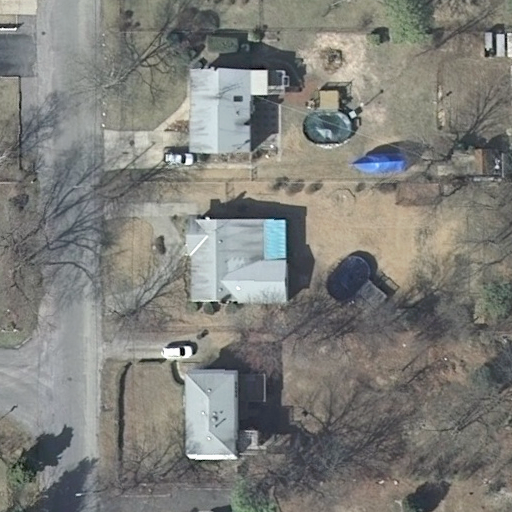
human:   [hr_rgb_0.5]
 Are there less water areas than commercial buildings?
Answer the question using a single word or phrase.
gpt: no

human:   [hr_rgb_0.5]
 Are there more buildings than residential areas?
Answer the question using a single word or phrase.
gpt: yes

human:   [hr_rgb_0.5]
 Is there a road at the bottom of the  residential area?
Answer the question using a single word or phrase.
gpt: no

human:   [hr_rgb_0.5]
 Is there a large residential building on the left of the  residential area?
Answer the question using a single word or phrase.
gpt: no

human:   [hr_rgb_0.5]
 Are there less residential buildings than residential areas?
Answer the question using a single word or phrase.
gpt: no

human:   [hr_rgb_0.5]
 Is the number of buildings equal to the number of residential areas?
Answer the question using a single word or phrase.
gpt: no

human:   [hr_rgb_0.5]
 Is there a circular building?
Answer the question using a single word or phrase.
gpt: no

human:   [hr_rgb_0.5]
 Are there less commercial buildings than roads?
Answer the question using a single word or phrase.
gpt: yes

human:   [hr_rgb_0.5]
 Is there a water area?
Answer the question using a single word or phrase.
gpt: no

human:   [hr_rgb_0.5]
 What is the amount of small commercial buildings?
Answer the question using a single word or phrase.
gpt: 0

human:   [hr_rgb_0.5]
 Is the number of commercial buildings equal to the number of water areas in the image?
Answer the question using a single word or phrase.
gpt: yes

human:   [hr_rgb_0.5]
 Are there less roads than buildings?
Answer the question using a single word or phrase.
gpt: yes

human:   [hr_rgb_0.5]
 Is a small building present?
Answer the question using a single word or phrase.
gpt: yes

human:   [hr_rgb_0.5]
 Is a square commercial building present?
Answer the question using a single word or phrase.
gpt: no

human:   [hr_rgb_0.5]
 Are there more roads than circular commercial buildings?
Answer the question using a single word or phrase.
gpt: yes

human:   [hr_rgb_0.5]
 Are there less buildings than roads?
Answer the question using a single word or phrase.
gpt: no

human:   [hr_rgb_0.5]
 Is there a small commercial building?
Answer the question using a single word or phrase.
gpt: no

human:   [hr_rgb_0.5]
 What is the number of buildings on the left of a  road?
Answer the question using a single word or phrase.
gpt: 0

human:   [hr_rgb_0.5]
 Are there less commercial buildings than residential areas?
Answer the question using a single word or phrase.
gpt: yes

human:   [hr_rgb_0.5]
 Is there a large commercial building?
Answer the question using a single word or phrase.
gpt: no

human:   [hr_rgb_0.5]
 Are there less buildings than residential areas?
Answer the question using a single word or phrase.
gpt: no

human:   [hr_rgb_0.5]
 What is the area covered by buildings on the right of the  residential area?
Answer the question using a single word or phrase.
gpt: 792m2

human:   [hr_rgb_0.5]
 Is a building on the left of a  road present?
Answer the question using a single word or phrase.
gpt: no

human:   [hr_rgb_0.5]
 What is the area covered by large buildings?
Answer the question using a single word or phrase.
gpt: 0m2

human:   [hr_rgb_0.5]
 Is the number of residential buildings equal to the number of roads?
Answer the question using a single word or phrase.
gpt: no

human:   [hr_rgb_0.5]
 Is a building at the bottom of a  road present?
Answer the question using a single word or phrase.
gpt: yes

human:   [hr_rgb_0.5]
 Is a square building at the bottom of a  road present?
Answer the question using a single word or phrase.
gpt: no

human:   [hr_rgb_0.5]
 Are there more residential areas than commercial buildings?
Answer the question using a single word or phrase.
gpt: yes

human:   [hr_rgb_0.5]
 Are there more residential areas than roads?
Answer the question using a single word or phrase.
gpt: no

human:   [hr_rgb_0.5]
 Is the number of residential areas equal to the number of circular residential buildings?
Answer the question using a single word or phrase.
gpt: no

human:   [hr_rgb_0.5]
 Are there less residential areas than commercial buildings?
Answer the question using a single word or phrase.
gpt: no

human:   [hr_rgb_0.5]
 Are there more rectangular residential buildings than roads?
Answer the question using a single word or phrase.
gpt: yes

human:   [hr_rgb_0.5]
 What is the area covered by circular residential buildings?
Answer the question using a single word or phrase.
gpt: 0m2

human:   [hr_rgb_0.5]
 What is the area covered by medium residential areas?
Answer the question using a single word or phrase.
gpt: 0m2

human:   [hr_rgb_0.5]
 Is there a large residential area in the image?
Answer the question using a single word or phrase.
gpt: yes

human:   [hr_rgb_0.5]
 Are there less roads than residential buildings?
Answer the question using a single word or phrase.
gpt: yes